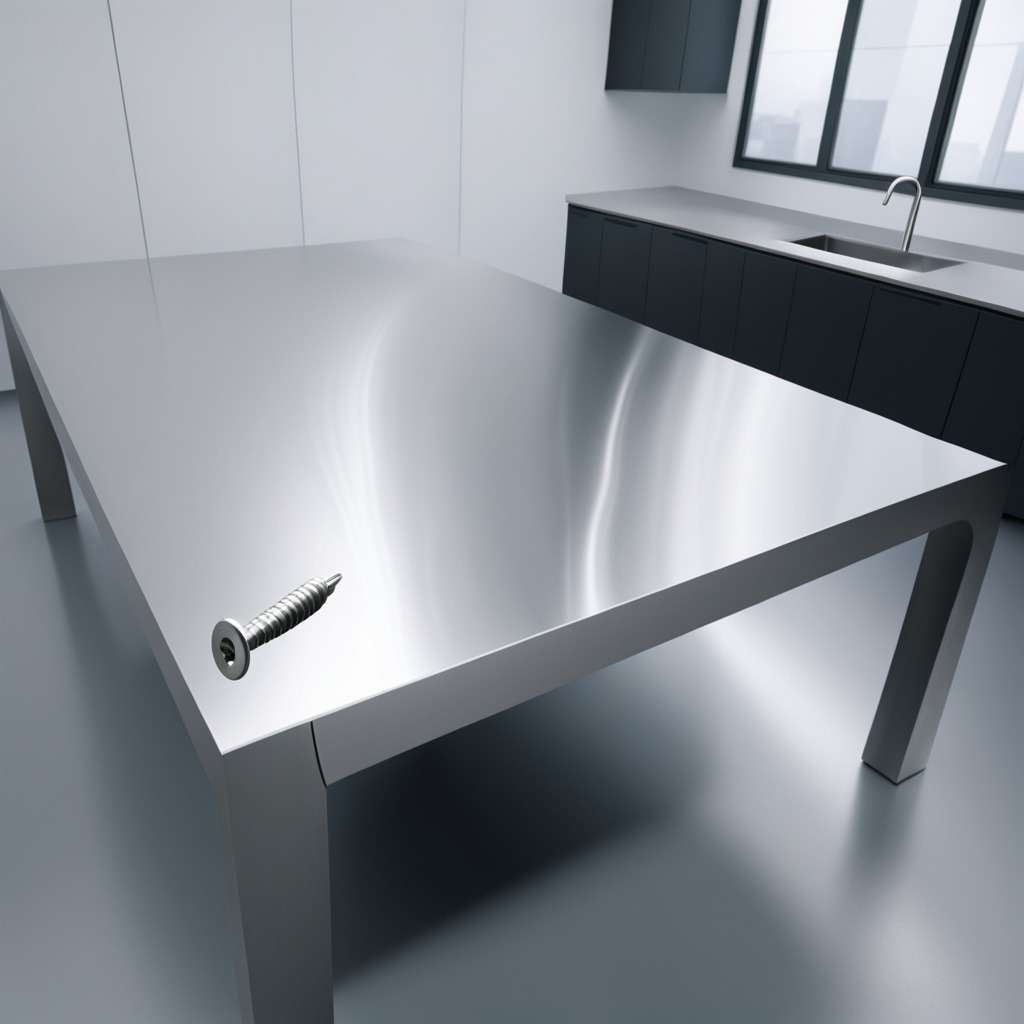
A metal screw lies on a stainless steel table in a high-end prototyping lab.